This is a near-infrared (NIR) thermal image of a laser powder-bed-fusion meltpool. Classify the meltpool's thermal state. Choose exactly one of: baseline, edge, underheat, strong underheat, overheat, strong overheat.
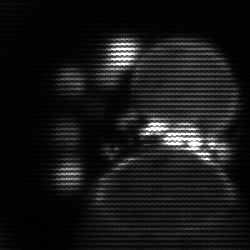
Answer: edge